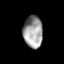
Tissue: skin
Cell type: Epithelial cells
Senescence score: 0.2092
Nuclear area (px): 607
Mean DAPI intensity: 156.041